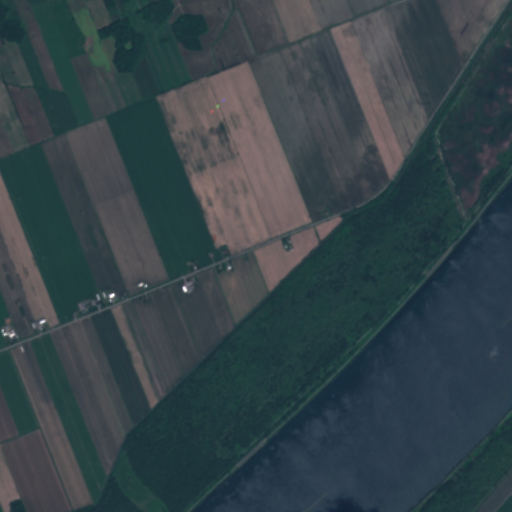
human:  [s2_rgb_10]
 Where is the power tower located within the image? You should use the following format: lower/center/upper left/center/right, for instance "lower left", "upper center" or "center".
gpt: The power tower is located in the left of the image.
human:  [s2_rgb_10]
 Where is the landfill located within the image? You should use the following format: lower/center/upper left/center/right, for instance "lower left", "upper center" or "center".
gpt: There is no landfill in the image.